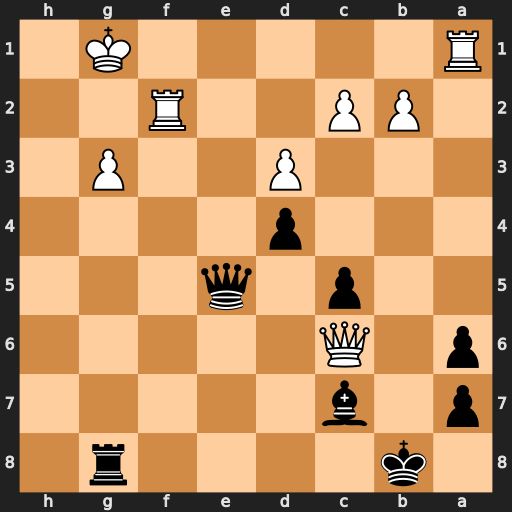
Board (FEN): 1k4r1/p1b5/p1Q5/2p1q3/3p4/3P2P1/1PP2R2/R5K1
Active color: b
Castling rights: -
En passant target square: -
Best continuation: Qxg3+ Kf1 Qg1+ Ke2 Qxa1